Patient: sex F, age 77
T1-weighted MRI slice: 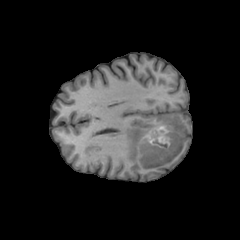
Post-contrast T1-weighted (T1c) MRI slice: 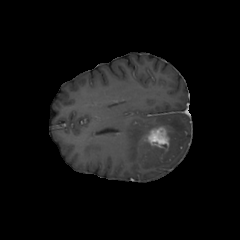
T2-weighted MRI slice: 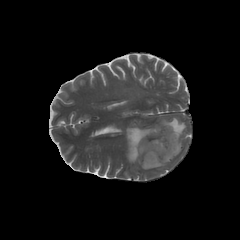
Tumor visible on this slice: yes
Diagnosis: Glioblastoma, IDH-wildtype
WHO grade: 4